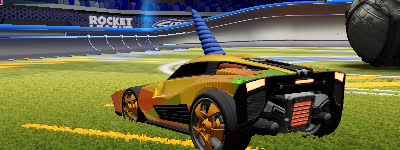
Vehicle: breakout